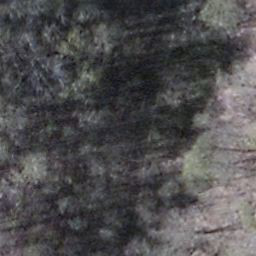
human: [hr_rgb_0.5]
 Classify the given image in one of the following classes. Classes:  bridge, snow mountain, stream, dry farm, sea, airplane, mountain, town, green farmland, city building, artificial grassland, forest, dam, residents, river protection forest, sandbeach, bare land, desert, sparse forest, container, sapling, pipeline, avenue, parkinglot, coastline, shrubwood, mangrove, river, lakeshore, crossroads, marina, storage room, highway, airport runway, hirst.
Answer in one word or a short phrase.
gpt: shrubwood